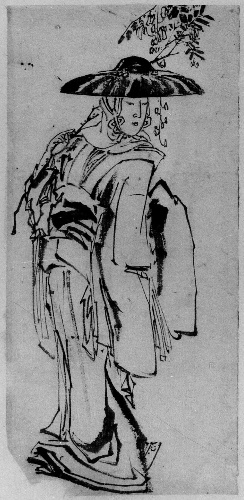
Artist: Katsushika Hokusai
Artist bio: Japanese, Tokyo (Edo) 1760–1849 Tokyo (Edo)
Date: 18th–19th century
Object type: Drawing
Classification: Paintings
Medium: Ink on paper
Culture: Japan
Period: Edo period (1615–1868)
Dimensions: 12 1/8 x 5 5/8 in. (30.8 x 14.3 cm)
Department: Asian Art
Credit line: Gift of Annette Young, in memory of her brother, Innis Young, 1956
Accession year: 1956
Repository: Metropolitan Museum of Art, New York, NY
Tags: Women